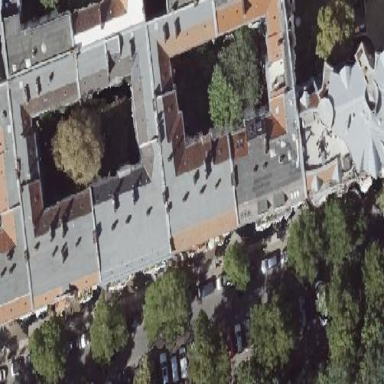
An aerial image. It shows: Unique apartment building with double saltbox roof shape.